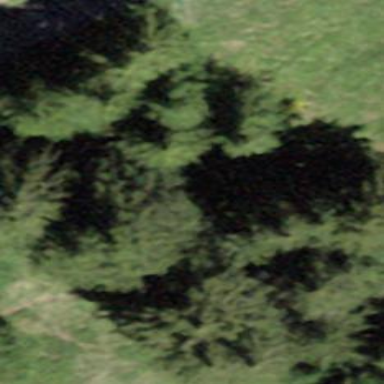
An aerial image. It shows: Forest area.